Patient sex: M
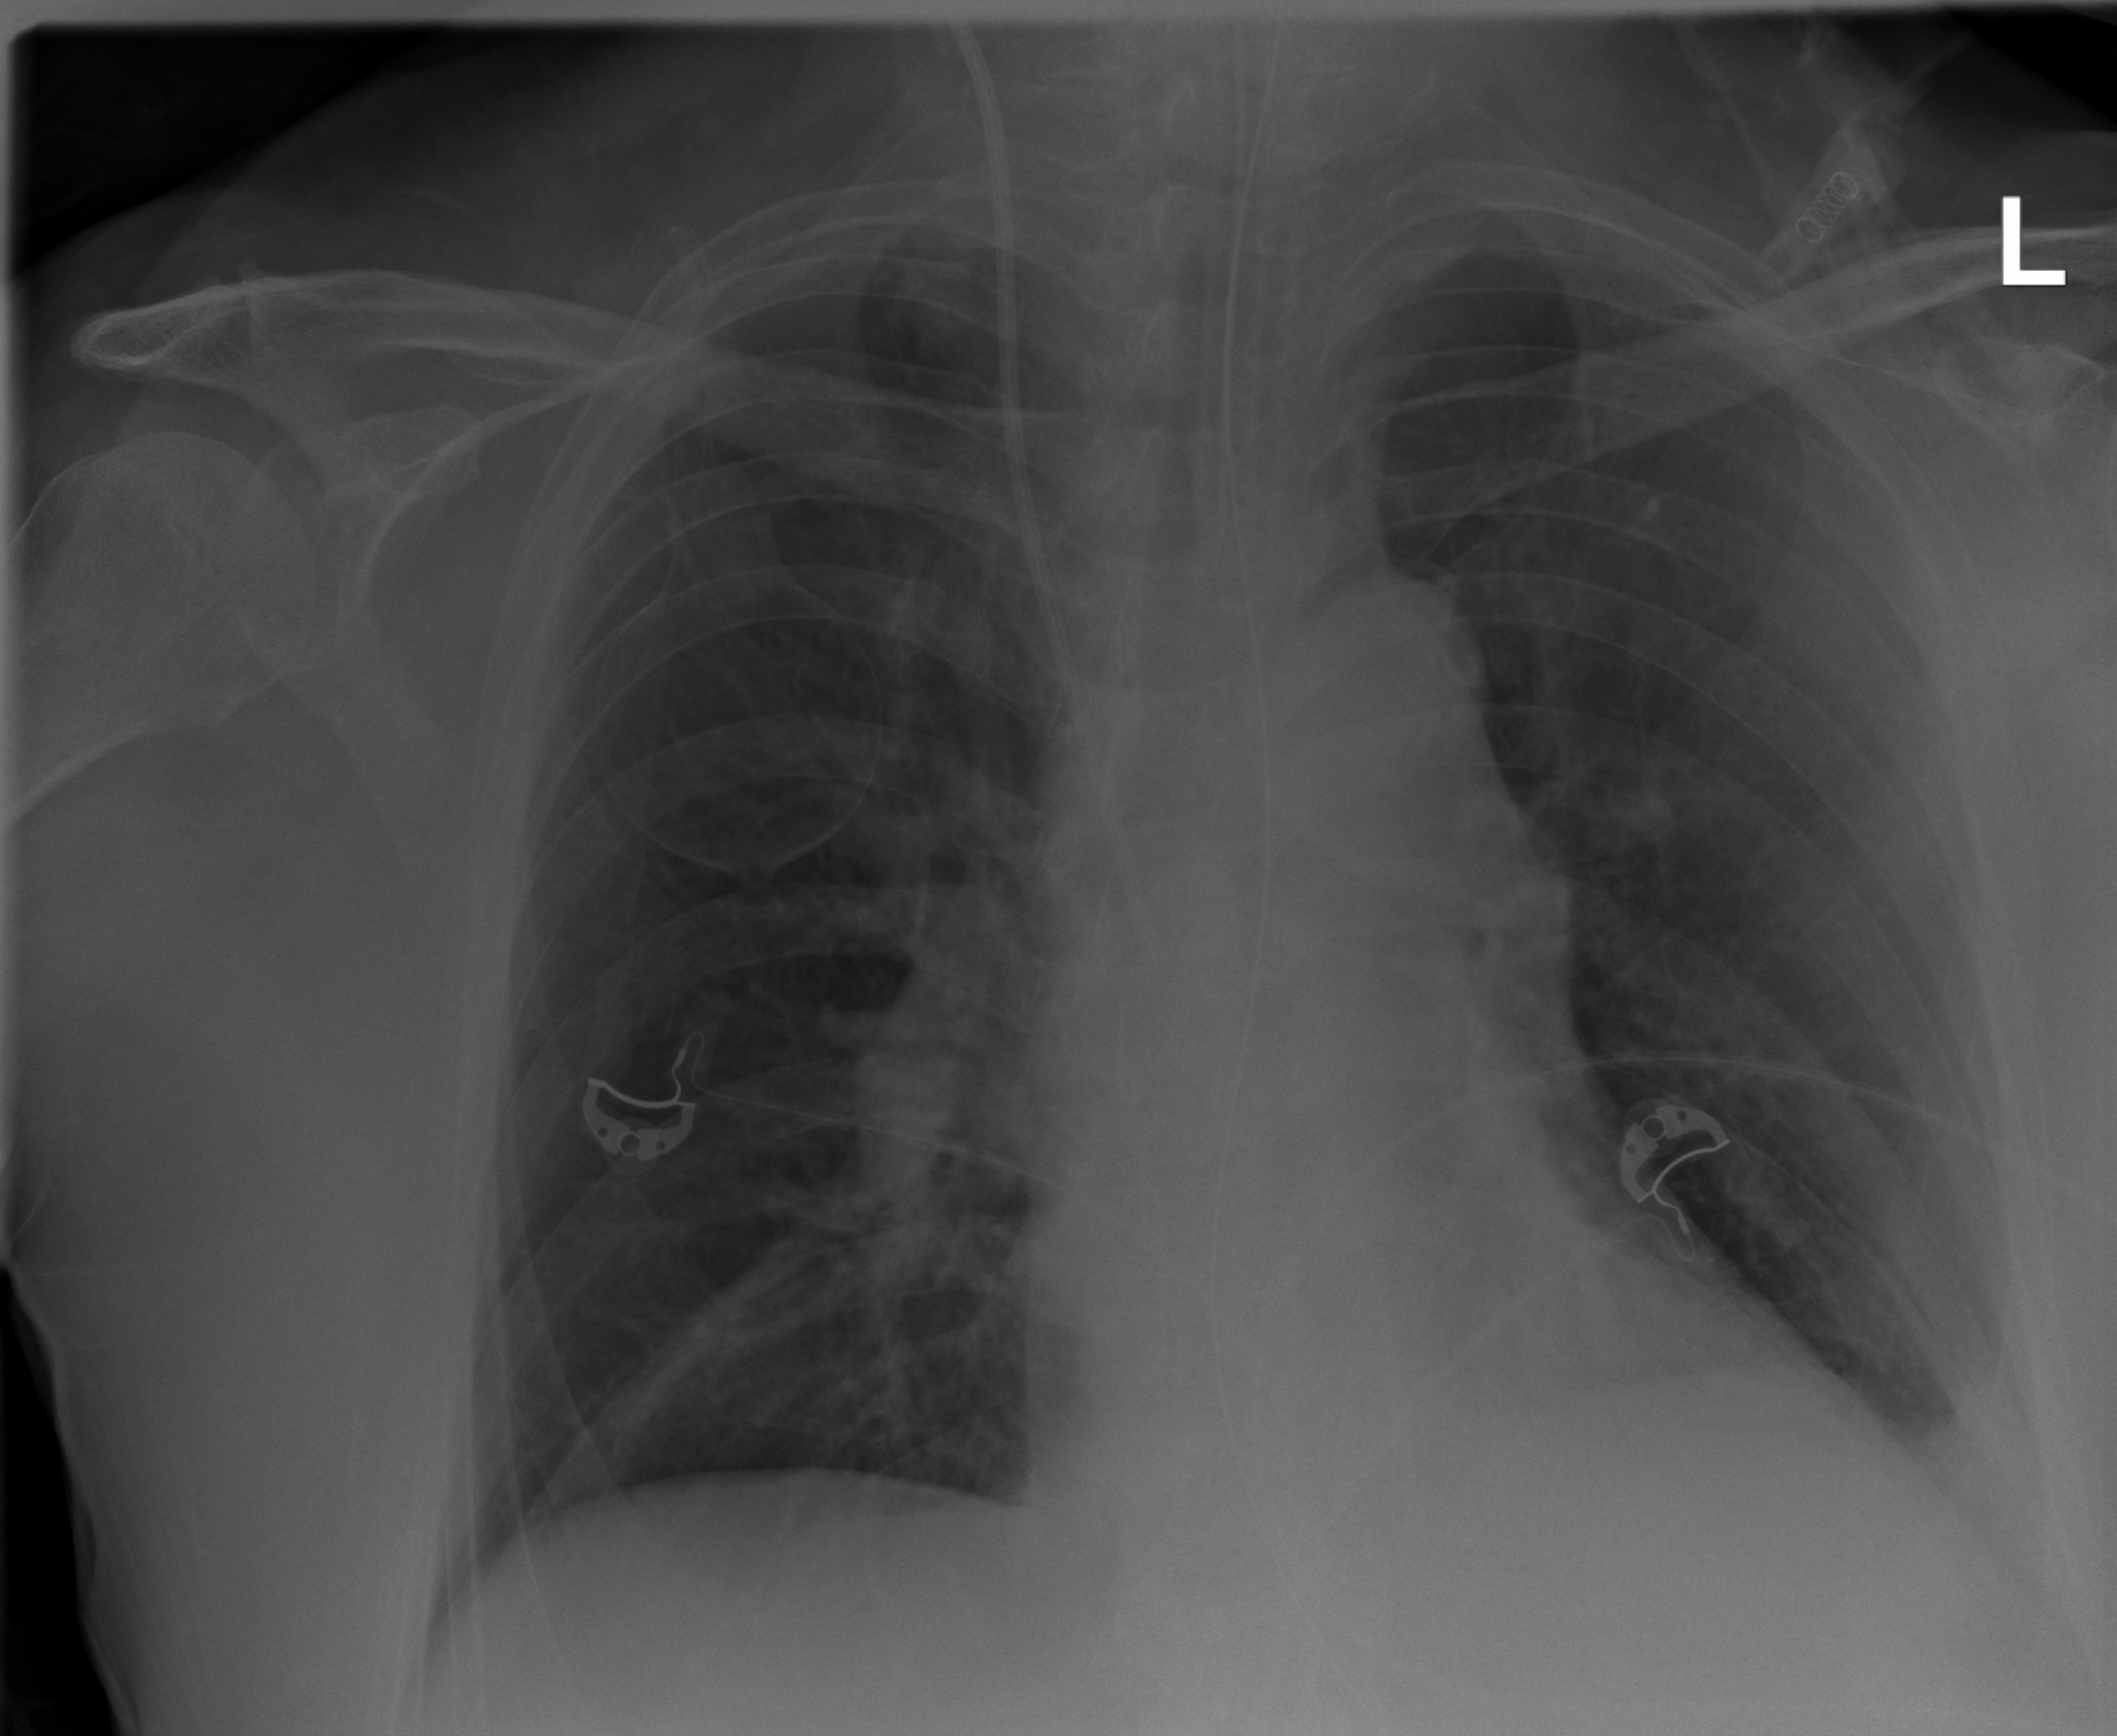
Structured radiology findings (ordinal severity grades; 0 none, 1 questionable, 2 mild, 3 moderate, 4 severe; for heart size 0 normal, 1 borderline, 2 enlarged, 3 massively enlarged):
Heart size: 1
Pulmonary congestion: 0
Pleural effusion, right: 0
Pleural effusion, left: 2
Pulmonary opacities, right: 0
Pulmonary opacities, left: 0
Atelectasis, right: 2
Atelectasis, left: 2